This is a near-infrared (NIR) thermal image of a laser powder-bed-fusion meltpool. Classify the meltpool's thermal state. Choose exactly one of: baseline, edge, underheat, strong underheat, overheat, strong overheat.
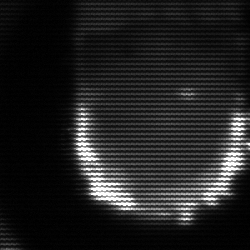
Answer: baseline